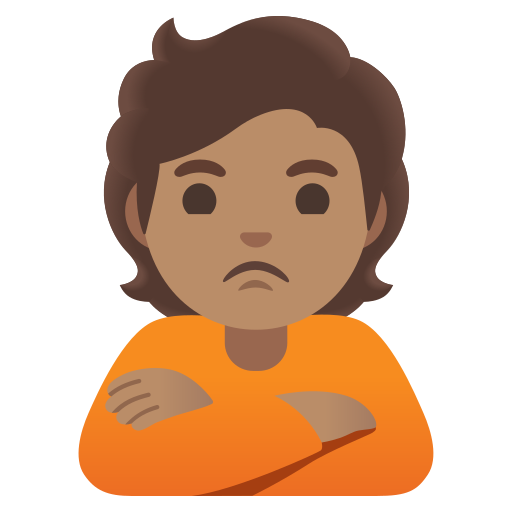
Emoji: 🙎🏽